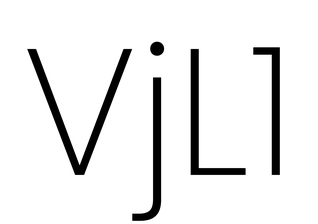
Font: Poppins-ExtraLight